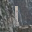
Label: 1